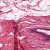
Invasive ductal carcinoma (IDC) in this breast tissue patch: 0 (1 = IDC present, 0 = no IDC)